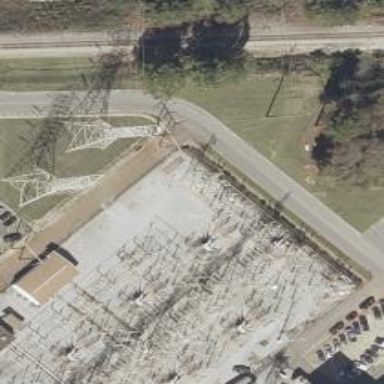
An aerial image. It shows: H-frame power tower design.